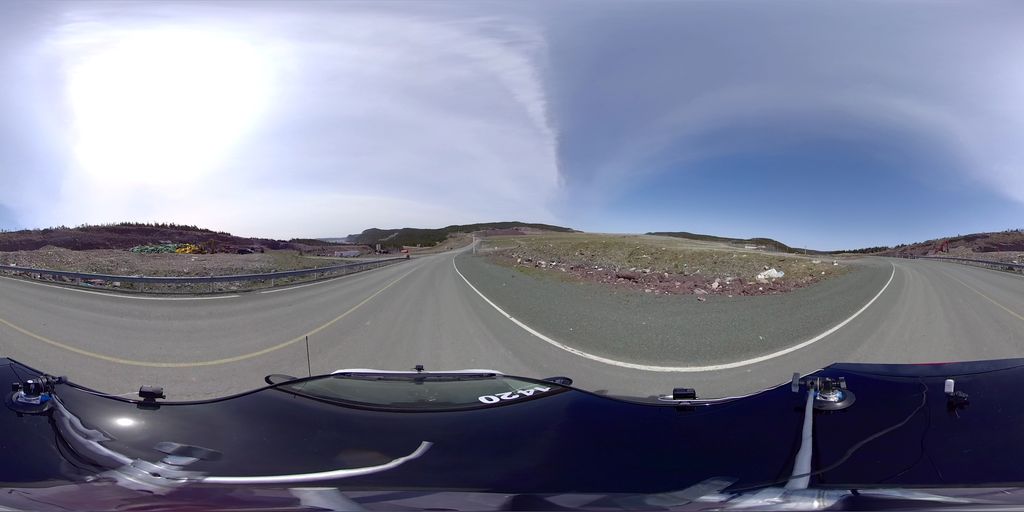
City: st_johns